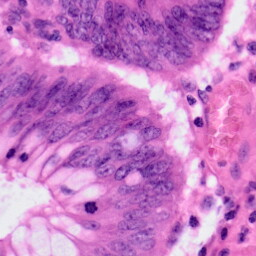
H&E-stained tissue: Colon